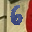
Label: 6